Question: I have created <URL> kind of menu.
The CSS classes used are as follows.
'''
#main_nav {
padding: 3px 0px 3px 0px;
z-index: 300 !important;
}
#main_nav ul {
list-style:none;
position:relative;
float:left;
margin:0;
padding:0;
background: #888;
z-index: 300 !important;
min-width: 150px;
white-space: nowrap;
}
#main_nav ul a {
display:block;
text-decoration:none;
font-size:12px;
line-height:32px;
padding:0 15px;
color: #fff;
font-family: "Helvetica Neue", Helvetica, Arial, Verdana, sans-serif;
}
#main_nav ul li {
position:relative;
float:left;
margin:0;
padding:0;
}
#main_nav ul li.current-menu-item {
background:#ddd;
}
#main_nav ul li:hover {
background: #008000;
}
#main_nav ul ul {
display:none;
position:absolute;
top:100%;
left:0;
background:#888;
padding:0;
}
#main_nav ul ul li {
float:none;
white-space: nowrap;
width: 100%;
}
#main_nav ul ul a {
line-height:120%;
padding:10px 15px;
}
#main_nav ul ul ul {
top:0;
left:100%;
}
#main_nav ul li:hover > ul {
display:block;
}
#main_nav > ul > li {
display: inline-block;
float: none;
margin: 0 -3px 0 0;
}
.menu li:last-of-type { border-right: none; }
.menu li > a:after {float: right; margin-left: 5px; content: 'BA'; }
.menu > li > a:after {float: right; margin-left: 5px; content: 'BC'; }
.menu li > a.only-child:after { margin-left: 0; content: ''; }
'''
The HTML code :
'''
$(document).ready(function() {
$("a:only-child").addClass("only-child");
});
'''
'''
<div id="main_nav">
<ul class="menu">
<li class="current-menu-item"><a href="#">Home</a></li>
<li><a href="#">Menu 1</a>
<ul>
<li><a href="#">Sub Menu 1</a></li>
<li><a href="#">Sub Menu 4</a>
<ul>
<li><a href="#">Deep Menu 1</a>
<ul>
<li><a href="#">Category 1</a></li>
<li><a href="#">Category 2</a></li>
<li><a href="#">Category 3</a></li>
<li><a href="#">Category 4</a></li>
<li><a href="#">Category 5</a></li>
</ul>
</li>
<li><a href="#">Deep Menu 2</a></li>
</ul>
</li>
<li><a href="#">Sub Menu 5</a></li>
</ul>
</li>
<li><a href="#">Menu 2</a></li>
<li><a href="#">Menu 3</a></li>
</ul>
</div>
'''
This works fine except 'float: right' in the following CSS classes.
'''
.menu li > a:after {float: right; margin-left: 5px; content: 'BA'; }
.menu > li > a:after {float: right; margin-left: 5px; content: 'BC'; }
'''
'float: right;' is meant to float a corresponding arrow to the right of the menu. It however, does not allow the menu text and the arrow to inline properly.
The discrepancy is clearly visible on FireFox.

The picture has been taken from FireFox (31.0). The arrows are not lined up properly with the text. The menu looks good on Google Chrome (36.0.1985.143 m) and Internet Explorer (8).
How can arrows be aligned right and lined up properly?
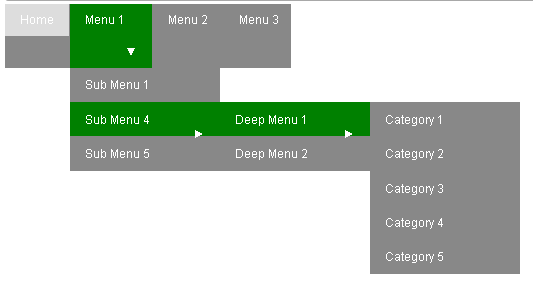
Answer: It looks like instead of setting 'float:right' you needed to use
'''
position: absolute;
right: 0px;
'''
As shown <URL>